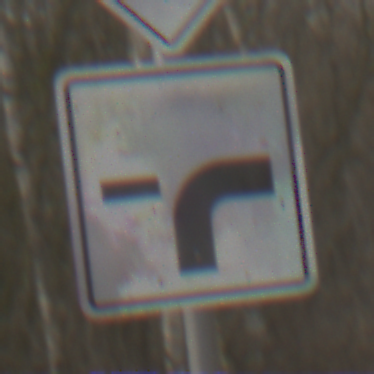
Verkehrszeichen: VerlaufVorfahrtsstrasse9
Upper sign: Vorfahrtsstrasse
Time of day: MorningAfternoon
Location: Outdoor (Nature)
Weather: PartlyCloudy
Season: Winter
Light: Natural